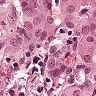
Metastatic tissue present: yes